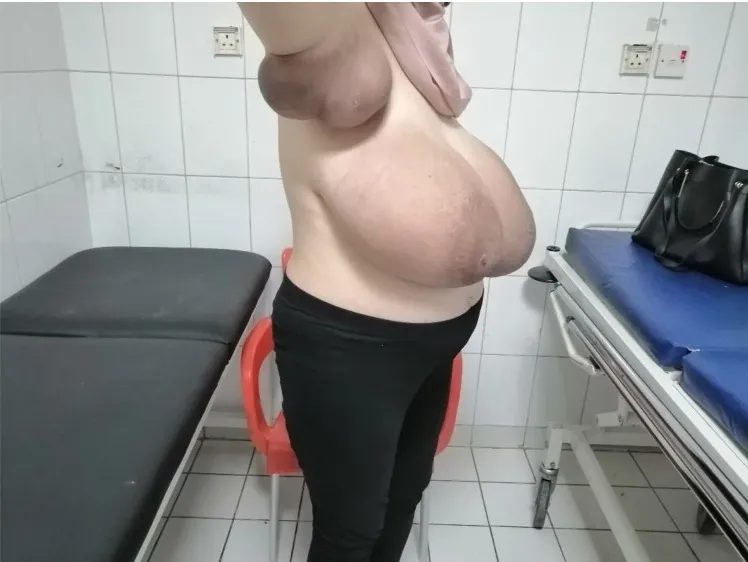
Enlarged right axilla at 26 gestational weeks.
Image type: radiology (x_ray)